Question: I have simple question: I want to add a new div to the page on a fixed interval (e.g. 5 seconds).
Picture to show what I mean:

I using for the contents : <URL> but it doen't work, my code:
'''
$(document).ready(function(){
news = $('.rss-item')
current = 0;
news.hide();
Rotator();
});
function Rotator() {
$(news[current]).show('slow').delay(300).fadeOut('slow');
$(news[current]).queue(function() {
current = current < news.length - 1 ? current + 1 : 1;
Rotator();
$(this).dequeue();
});
}
'''
thank you/
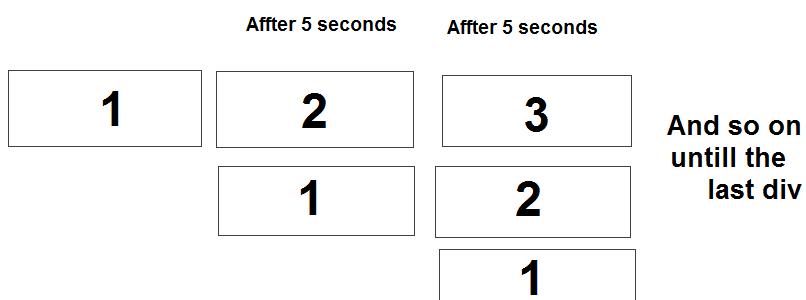
Answer: I am pretty sure you need to do something with 'setInterval();'
'''
$(document).ready(function(){
news = $('.rss-item')
current = 0;
news.hide();
setInterval(showNewFeed,5000);
function showNewFeed(){
if(news.length > 0){
if(news.filter(':visible').length == 0){
news.eq(current).fadeIn('slow');
}
else{
news.eq((current - 1)).fadeOut('slow', function(){
if(current > news.length){
current = 0;
}
news.eq(current).fadeIn('slow');
});
}
}
current++;
}
});
'''